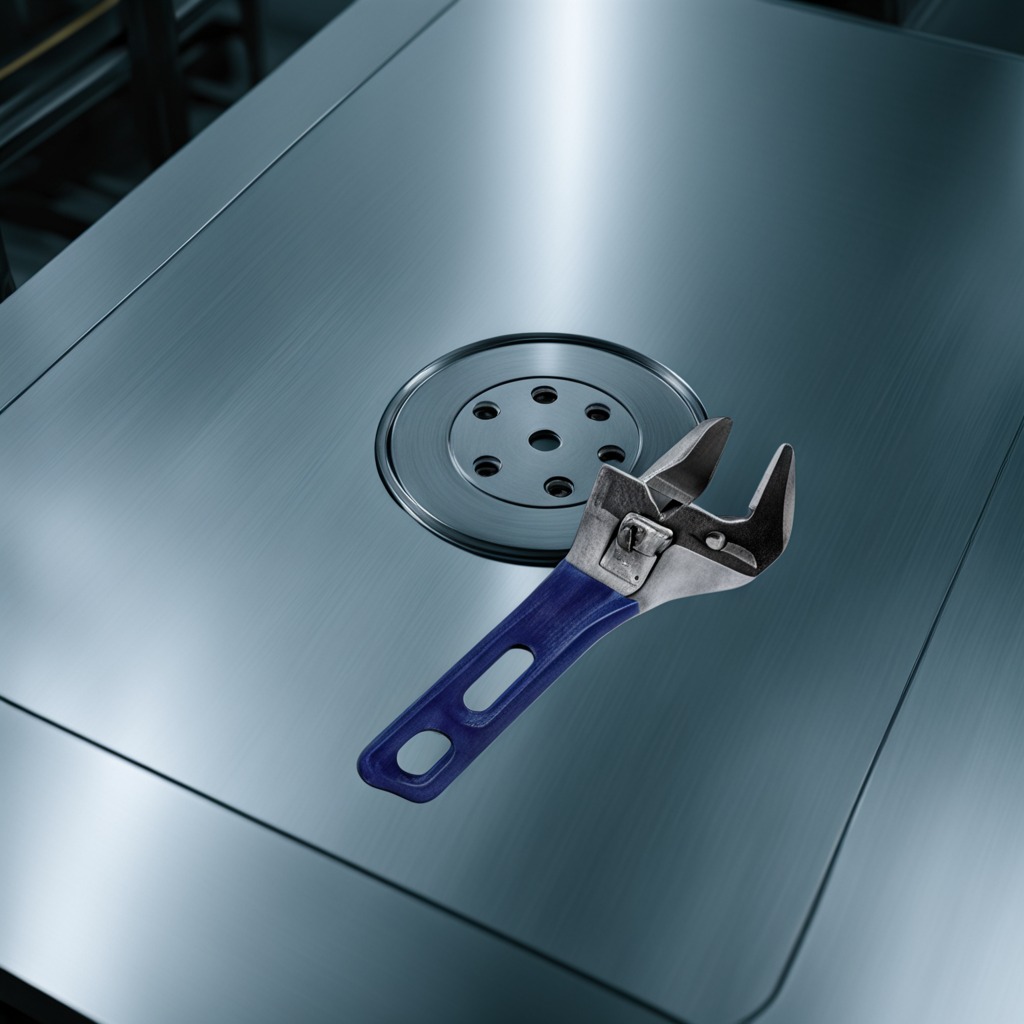
A wrench is lying on a metal table in a machine shop under fluorescent lights.